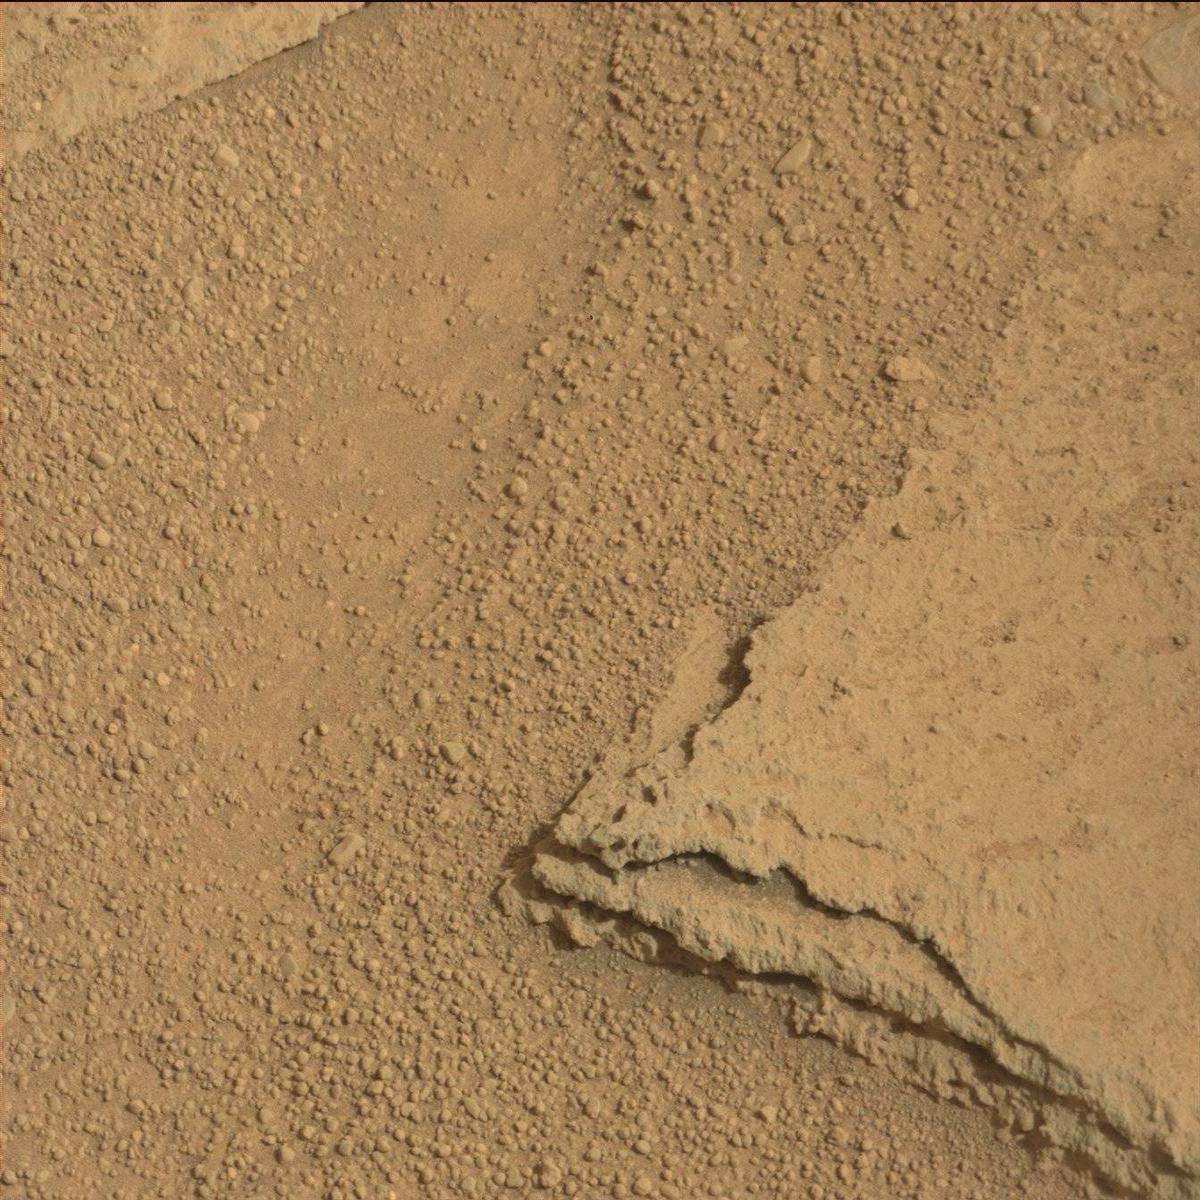
Terrain classes present: Bedrock, Rock, Sand / Soil